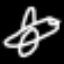
Label: airplane